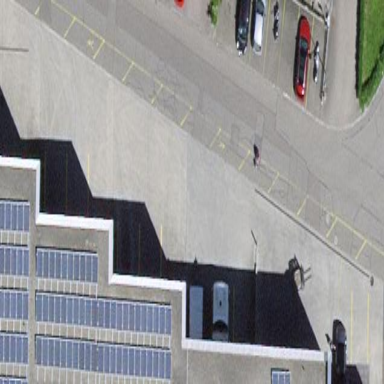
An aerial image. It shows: Street side parking area.